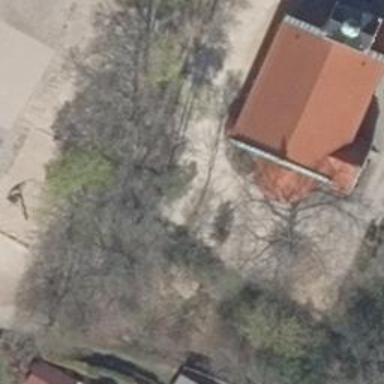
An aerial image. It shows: Church which is place of worship.